Question: I'm trying to put all 3 divs next to each other but it is not happening. I want to align them in one row and have equal spacing between them.
Flex display is not working.
Any idea why is it not working and how can I get all 3 divs in one line?
'''
.package{
border: solid 1px black;
display: flex;
flex-flow: row wrap;
height: 500px;
width: 380px;
text-align: center;
}
'''
'''
<h2 class="packages">PACKAGES</h2>
<div class="package">
</div>
<div class="package">
</div>
<div class="package">
</div>
'''
'''
<h2 class="packages">PACKAGES</h2>
<div class="package">
</div>
<div class="package">
</div>
<div class="package">
</div>
'''
'''
.package{
border: solid 1px black;
display: flex;
flex-flow: row wrap;
height: 500px;
width: 380px;
text-align: center;
'''
}

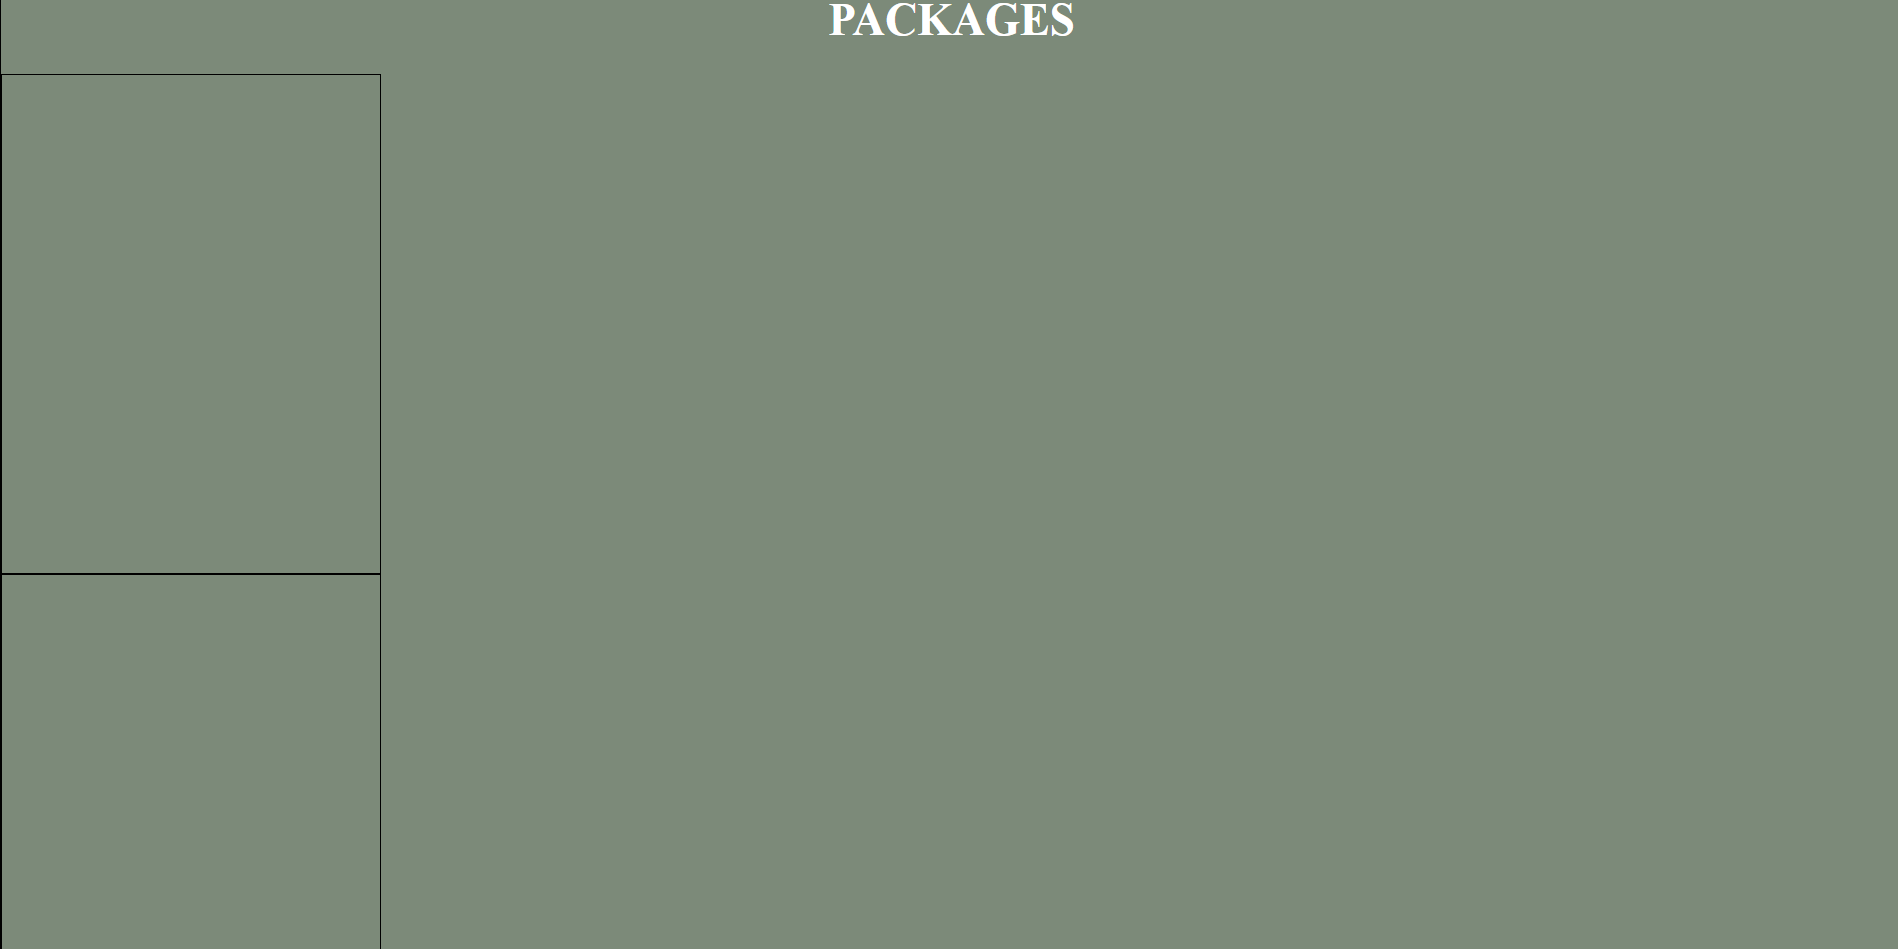
Answer: Your container needs to be display Flex. Like so:
'''
.package-container {
display: flex;
flex-flow: row wrap;
}
.package {
border: solid 1px black;
height: 500px;
width: 380px;
text-align: center;
}
'''
'''
<h2 class="packages">PACKAGES</h2>
<div class="package-container">
<div class="package">1</div>
<div class="package">2</div>
<div class="package">3</div>
</div>
'''